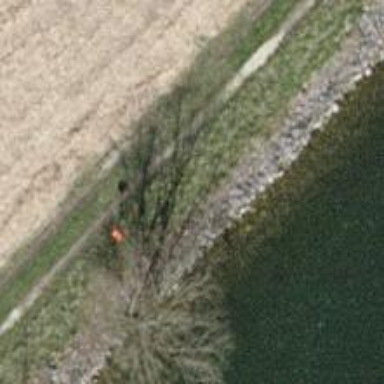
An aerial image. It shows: Pole with roofed pipeline marker.